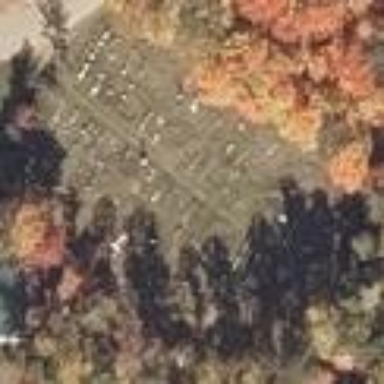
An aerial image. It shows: Graveyard used as cemetery.